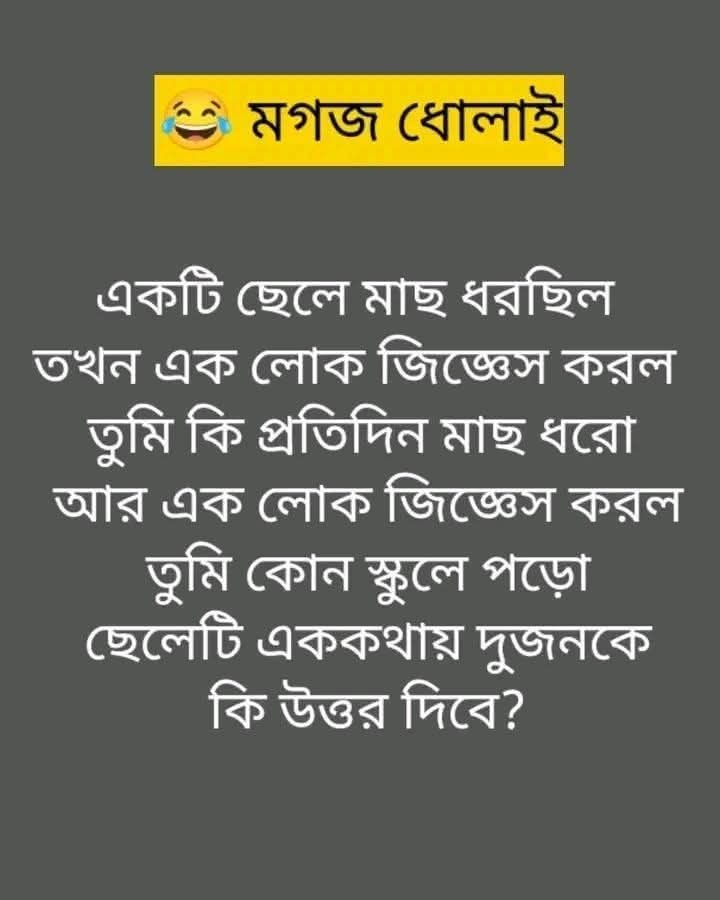
Text: একটি ছেলে মাছ ধরছিল তখন এক লোক জিজ্ঞেস করল তুমি কি প্রতিদিন মাছ ধরো আর এক লোক জিজ্ঞেস করল তুমি কোন স্কুলে পড়ো ছেলেটি এককথায় দুজনকে কি উত্তর দিবে?
Label: Non Hate